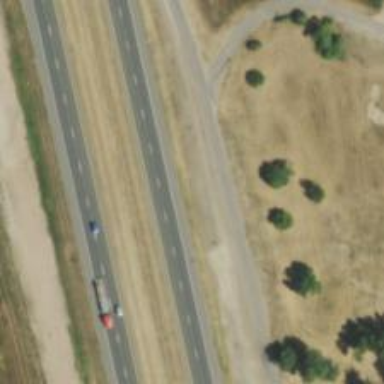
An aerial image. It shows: Asphalt motorway.